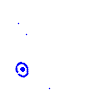
Particle: kaon